Current action and preconditions to check: trajectory_clear

Your task: For each precondition in the list above, predict whether it will hold at this action.

Consider the current scene as observed from the mobile robot's camera, and analyze the predicted future states of all dynamic agents (e.g., people, animals, vehicles, or any moving entities) within the NEXT SECOND.

IMPORTANT: Only answer "very likely" if you are absolutely certain—based on strong, clear evidence—that a dynamic agent will violate the precondition in the predicted future state. Do NOT answer "very likely" for unlikely, ambiguous, or low-probability risks.

Ask yourself for each precondition: Is there a high probability, with clear and convincing evidence, that the predicted future states of any dynamic agent will interfere with the predicted future state of the currently executing action within the NEXT SECOND, causing that precondition to fail?

Assess the risk level based on these predictions. Use "likely" or "very likely" if motions create a clear risk of interference.

Use "neutral" or "improbable" if agents are nearby but their predicted paths are clearly diverging or non-conflicting.

Failure Risk Categories: "very improbable", "improbable", "neutral", "likely", "very likely"

Answer Format: Output ONLY the probability_of_failure value from these categories: "very improbable", "improbable", "neutral", "likely", "very likely"

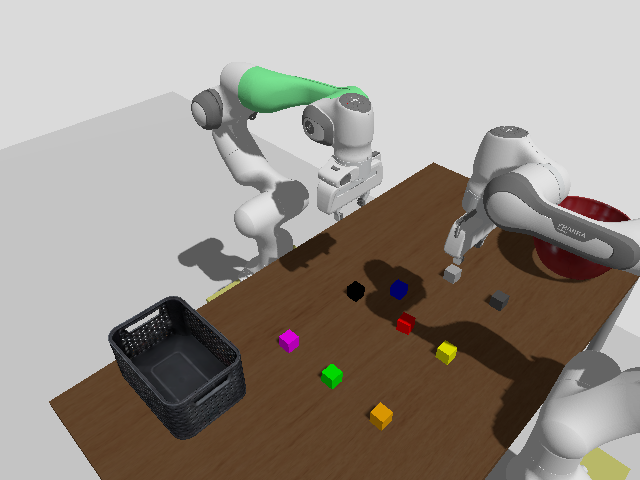

Answer: very improbable